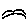
Label: bird